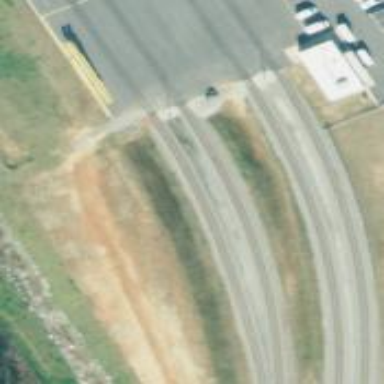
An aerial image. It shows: Rail spur service.